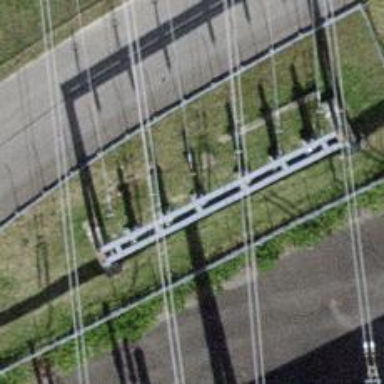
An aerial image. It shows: Insulator used in power equipment.